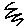
Label: zigzag